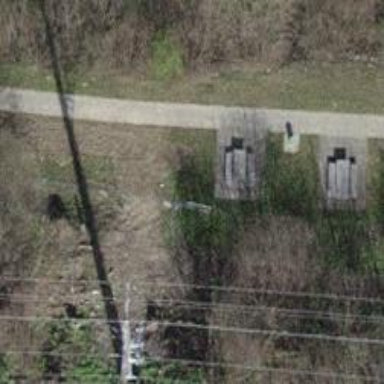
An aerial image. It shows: Picnic table made of concrete on leisure land.